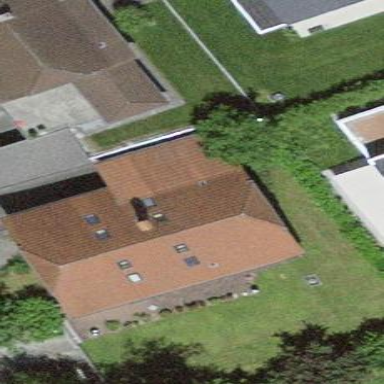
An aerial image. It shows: Residential building.